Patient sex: F
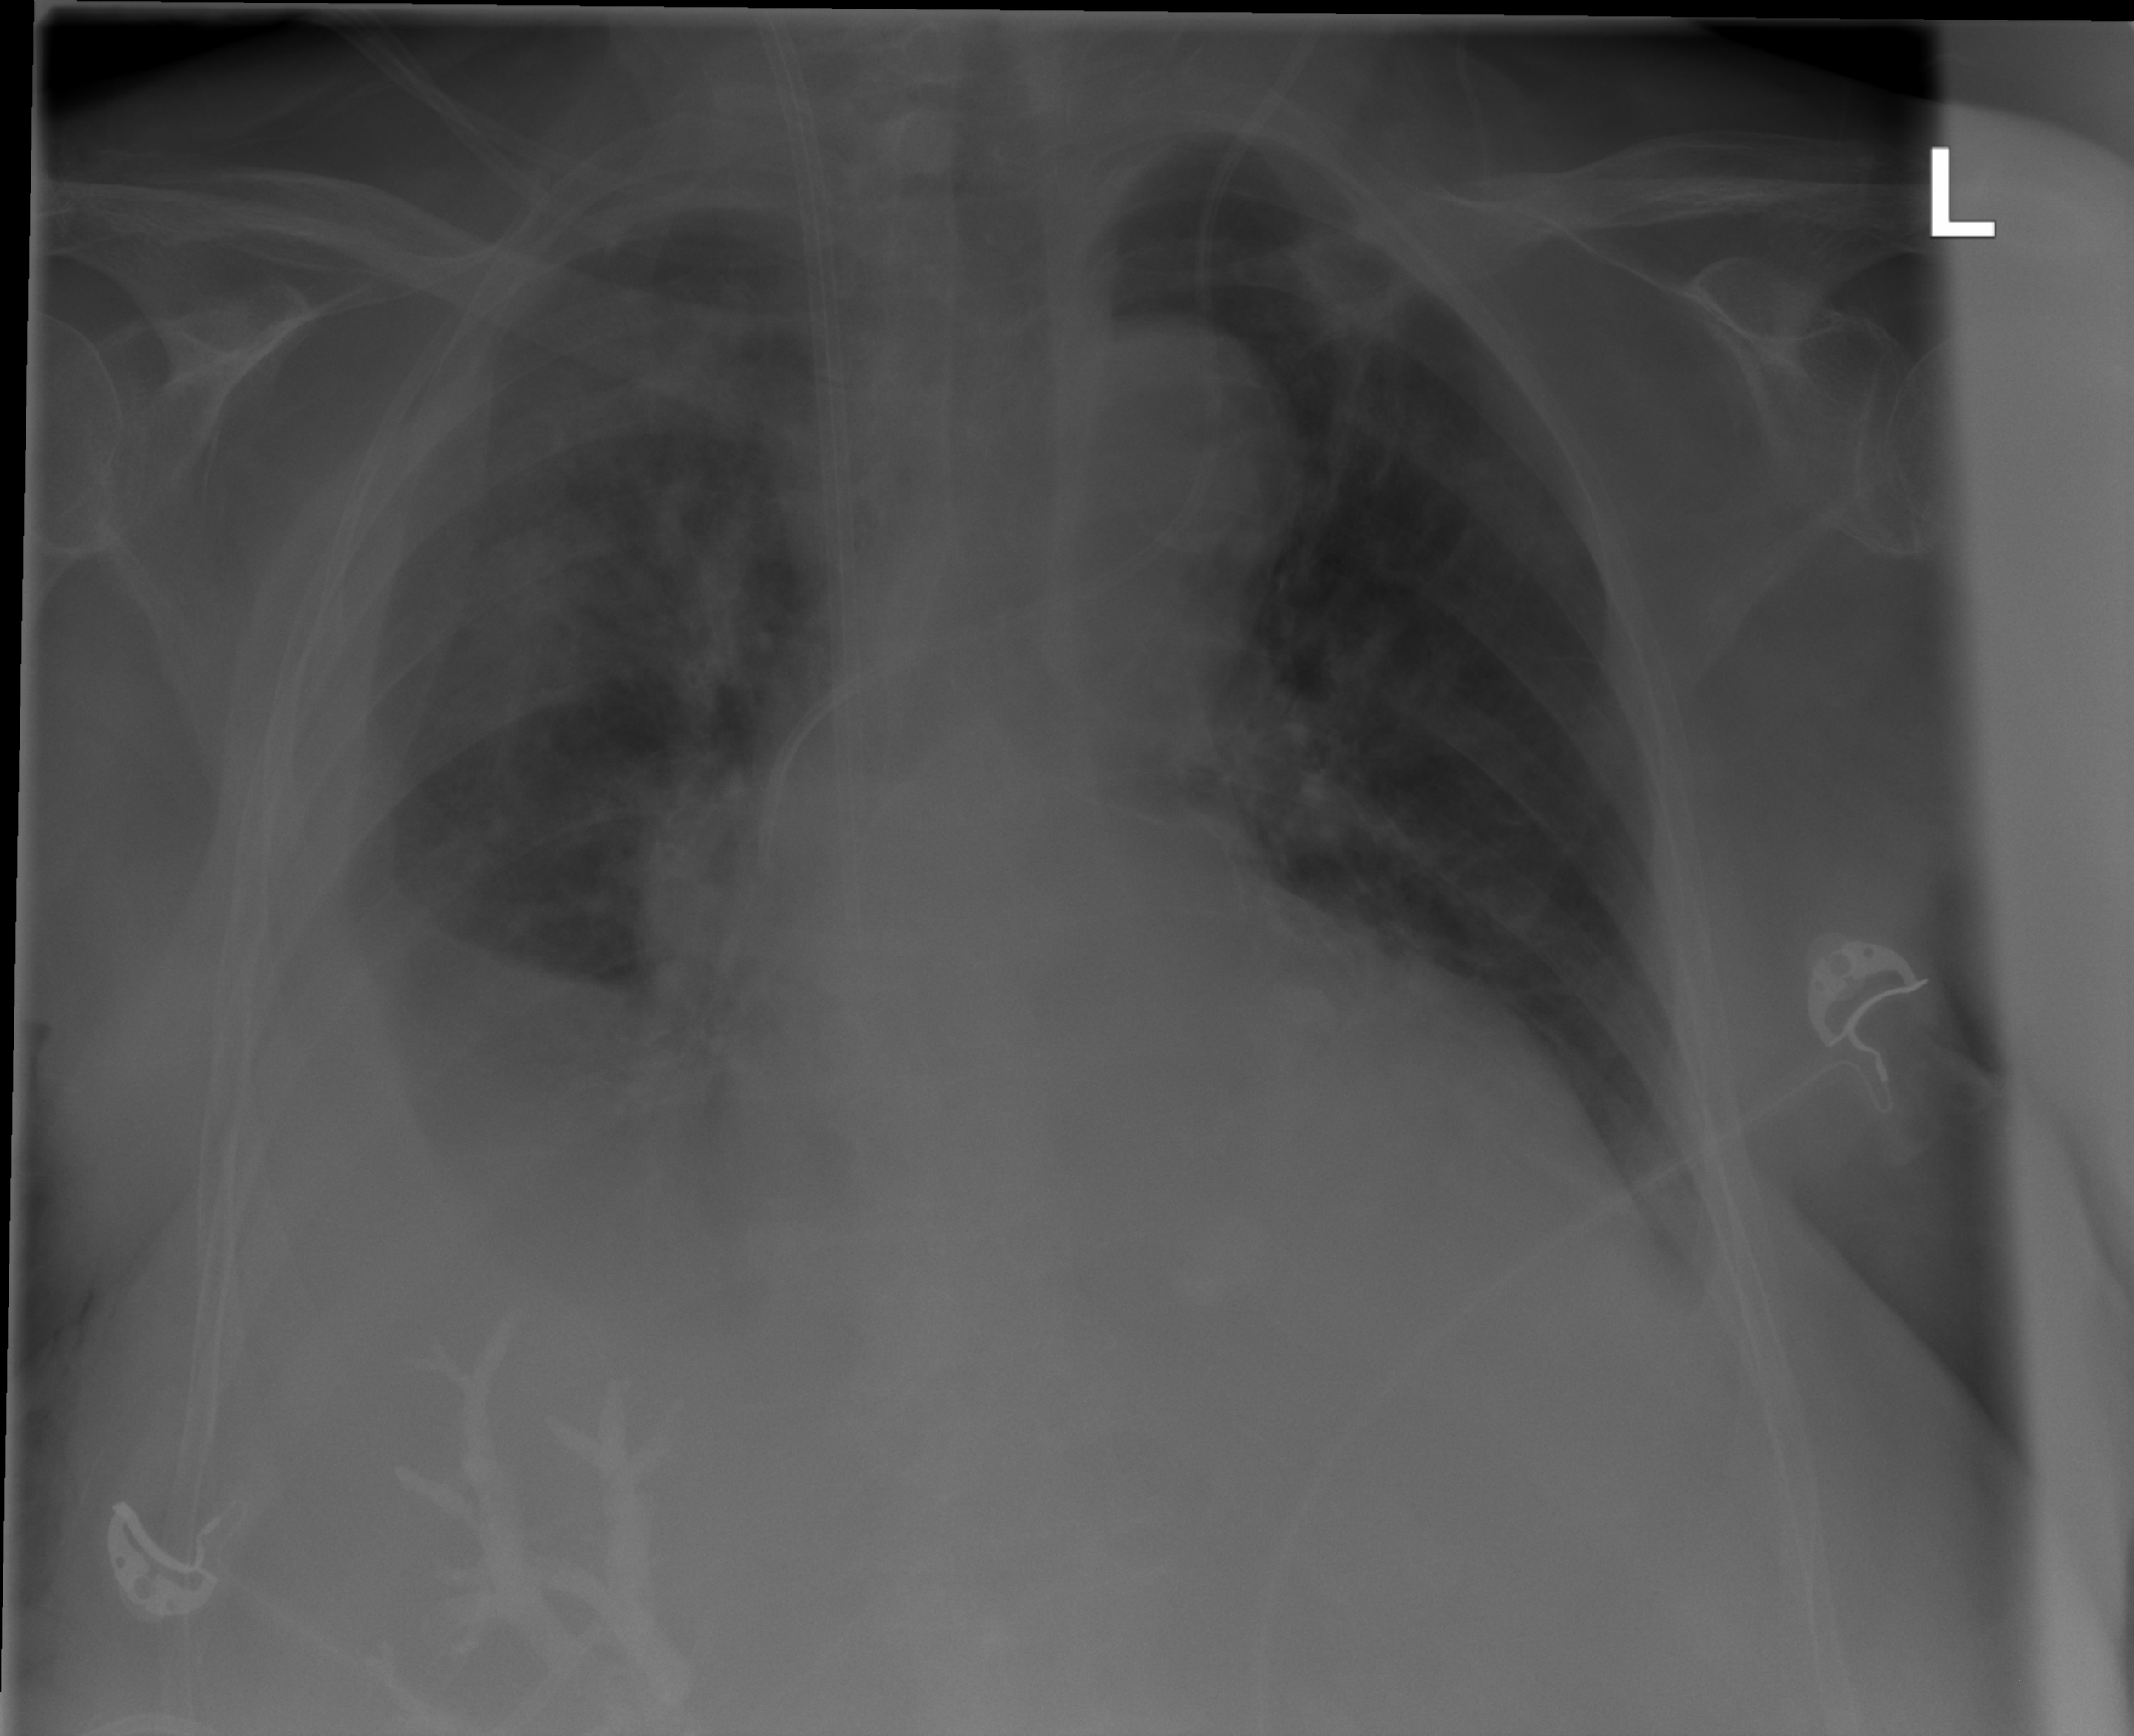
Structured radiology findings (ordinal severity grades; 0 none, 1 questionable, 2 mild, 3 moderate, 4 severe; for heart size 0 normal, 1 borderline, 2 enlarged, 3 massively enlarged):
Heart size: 2
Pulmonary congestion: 2
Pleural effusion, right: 3
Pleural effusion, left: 0
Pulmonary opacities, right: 2
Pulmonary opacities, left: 2
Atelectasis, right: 2
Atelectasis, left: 2